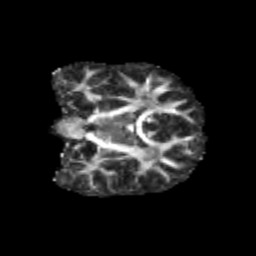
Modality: FA
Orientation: coronal
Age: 9
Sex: male
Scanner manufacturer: siemens
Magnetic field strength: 3 T
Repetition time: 3.8 s
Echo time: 0.07 s